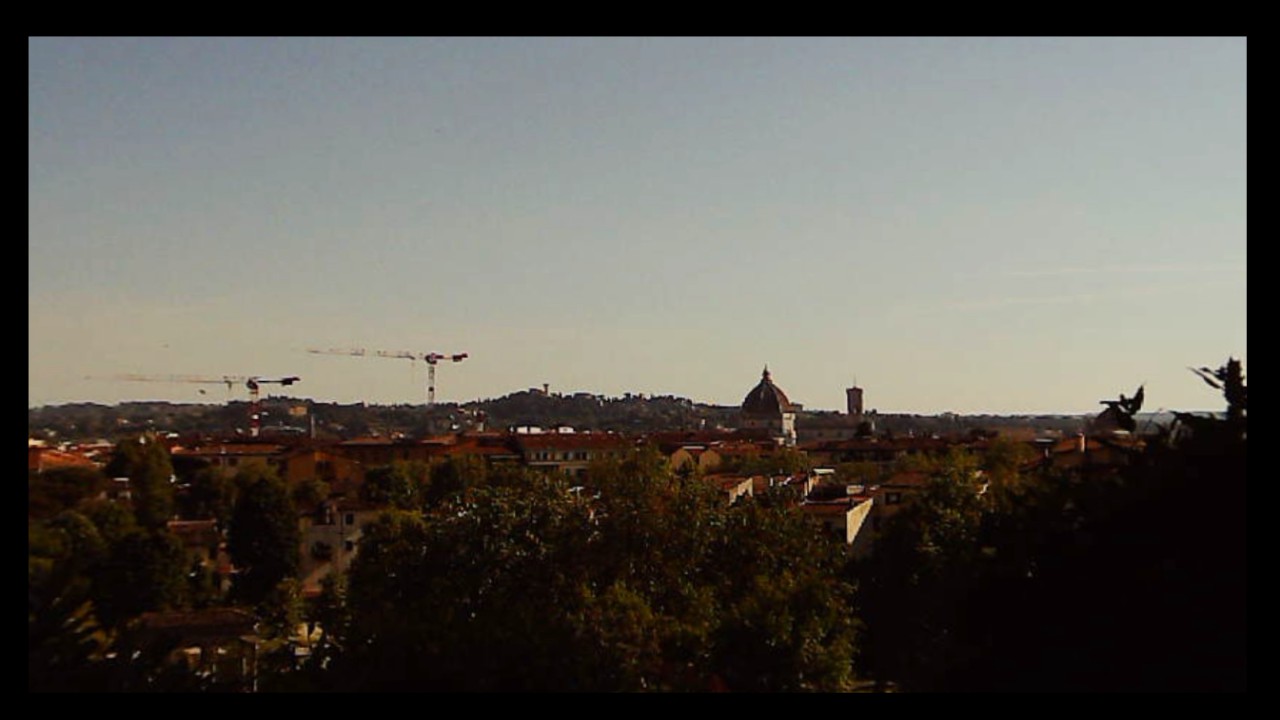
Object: Betafpv air75